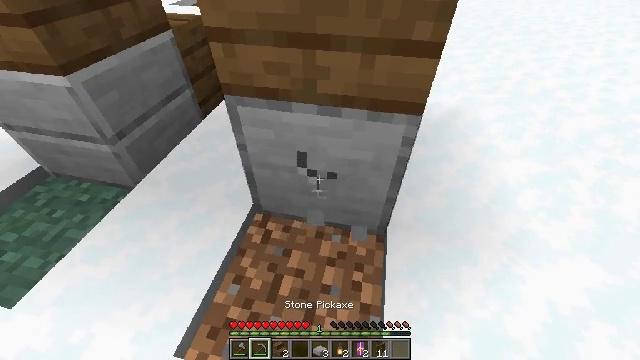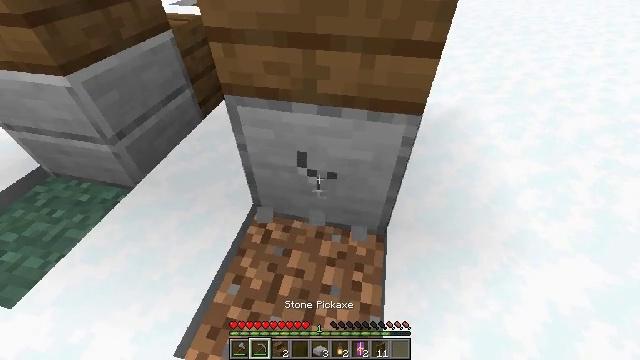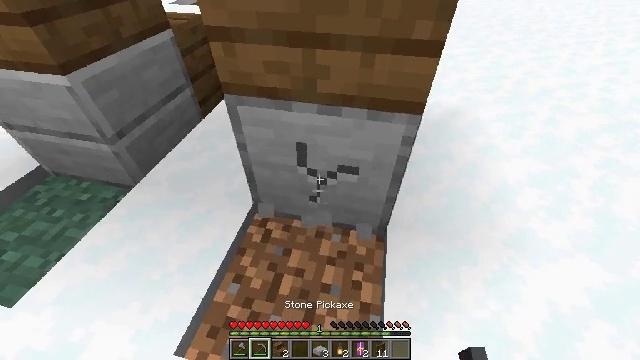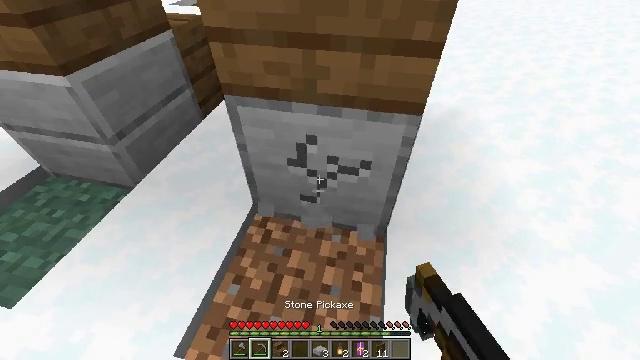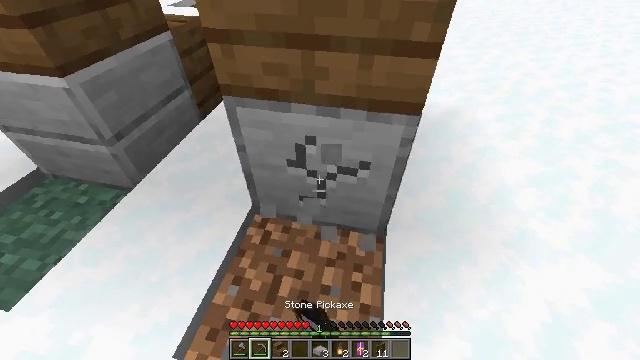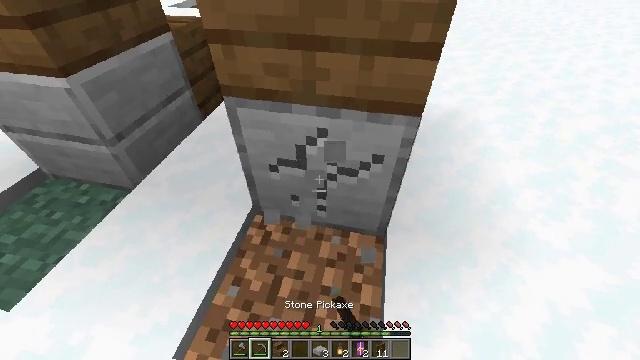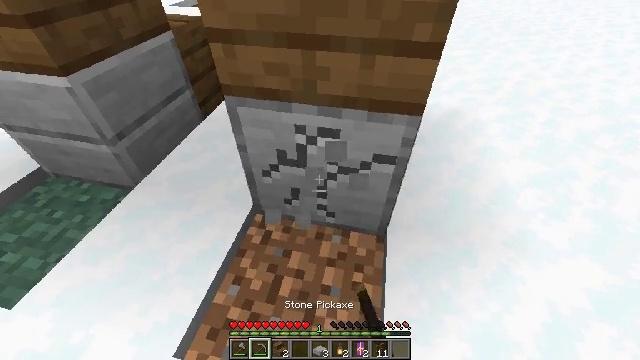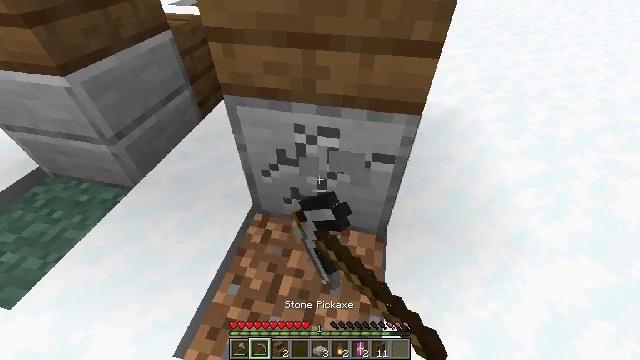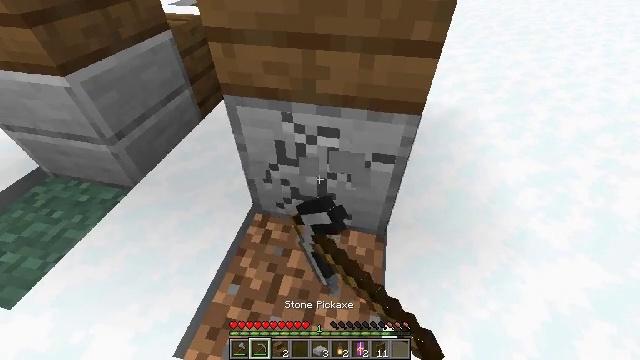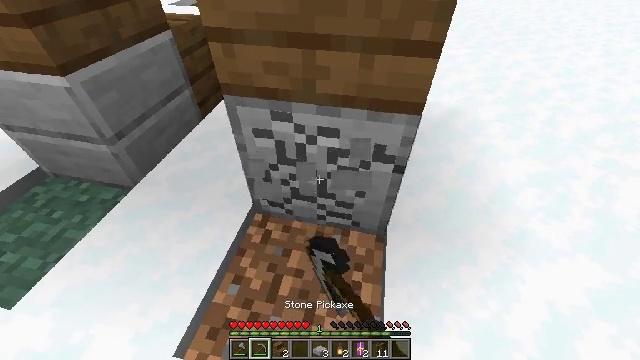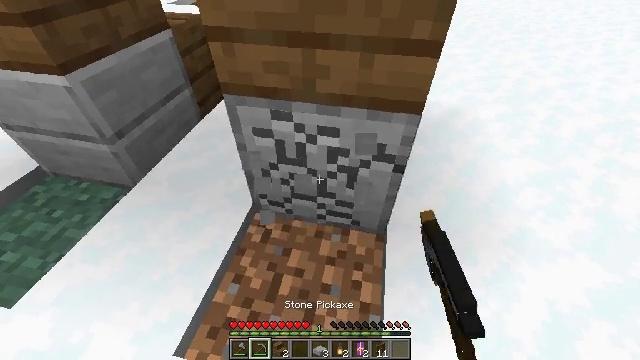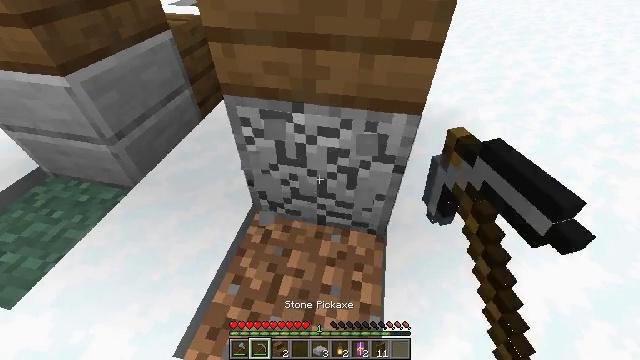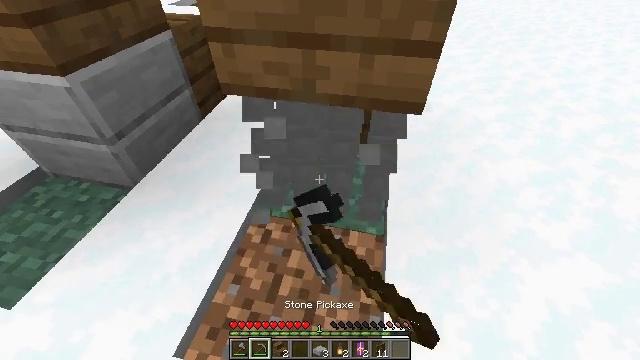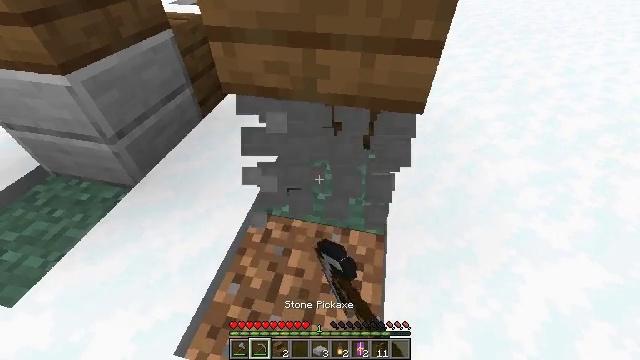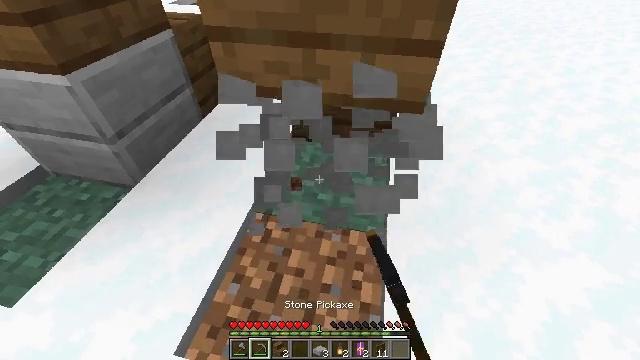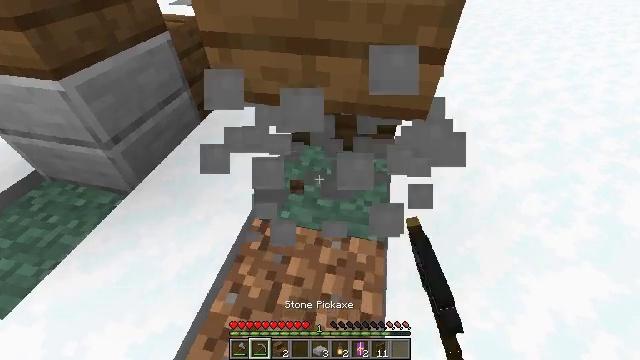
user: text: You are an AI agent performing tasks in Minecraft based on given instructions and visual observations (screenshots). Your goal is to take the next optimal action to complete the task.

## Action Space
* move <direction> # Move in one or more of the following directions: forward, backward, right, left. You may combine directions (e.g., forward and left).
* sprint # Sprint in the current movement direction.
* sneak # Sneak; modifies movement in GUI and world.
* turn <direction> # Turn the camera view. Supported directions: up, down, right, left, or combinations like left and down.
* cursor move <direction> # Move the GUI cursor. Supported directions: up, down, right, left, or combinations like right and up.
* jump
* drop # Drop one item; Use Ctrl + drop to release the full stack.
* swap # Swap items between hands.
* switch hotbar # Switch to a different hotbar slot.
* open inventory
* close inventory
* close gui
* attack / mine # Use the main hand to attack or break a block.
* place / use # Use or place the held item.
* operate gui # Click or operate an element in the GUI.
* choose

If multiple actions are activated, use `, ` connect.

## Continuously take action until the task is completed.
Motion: motion action
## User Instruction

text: Break the smooth stone to collect it.
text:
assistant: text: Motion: attack / mine
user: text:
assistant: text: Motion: attack / mine
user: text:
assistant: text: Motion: attack / mine
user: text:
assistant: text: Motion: attack / mine
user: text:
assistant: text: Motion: attack / mine
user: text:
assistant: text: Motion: attack / mine
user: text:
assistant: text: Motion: attack / mine
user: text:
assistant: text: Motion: attack / mine
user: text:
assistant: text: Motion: attack / mine
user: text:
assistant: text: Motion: attack / mine
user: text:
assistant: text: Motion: attack / mine
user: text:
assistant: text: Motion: attack / mine
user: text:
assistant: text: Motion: attack / mine
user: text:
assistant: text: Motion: no_op
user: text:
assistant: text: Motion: move forward
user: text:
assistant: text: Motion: move forward
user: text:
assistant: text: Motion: no_op